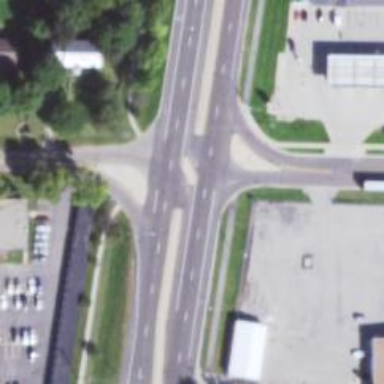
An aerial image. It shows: Asphalt road with primary link designation.